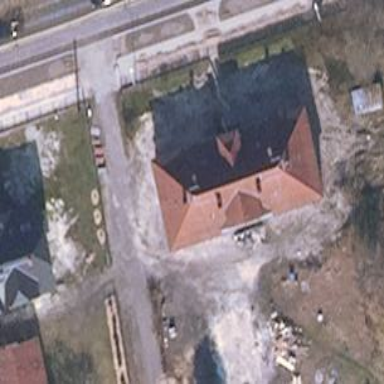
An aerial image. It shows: Building with red hipped roof.